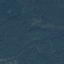
Land use / land cover: Forest